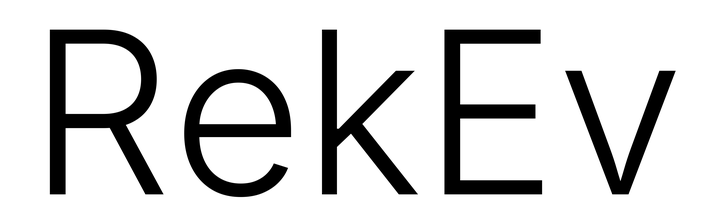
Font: Inter_Light